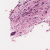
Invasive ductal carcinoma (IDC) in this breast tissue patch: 1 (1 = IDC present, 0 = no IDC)